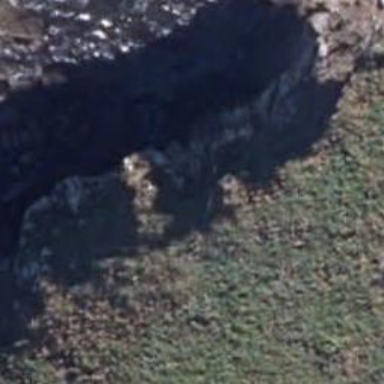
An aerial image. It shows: Natural cliff.